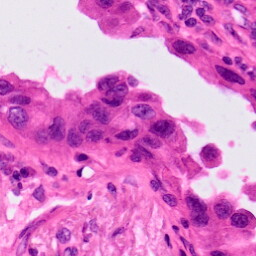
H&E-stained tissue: Lung